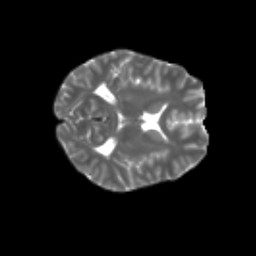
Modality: T2w
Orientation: axial
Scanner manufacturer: siemens
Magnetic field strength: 3 T
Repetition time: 4.16 s
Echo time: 0.0806 s